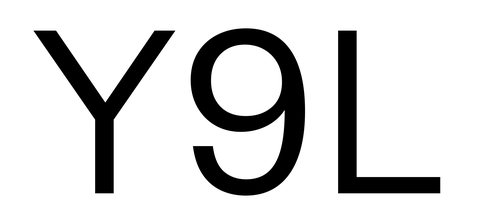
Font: InstrumentSans_Regular